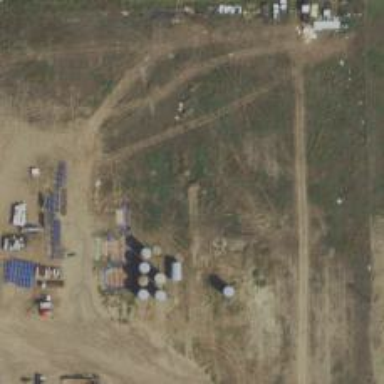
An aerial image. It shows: Storage tank with man-made structure.